You are looking at the wavelet scalogram of a bearing's acceleration signal. Determine the bearing's health state. Answer with exactly one of: normal, inner_race, outer_race, ball.
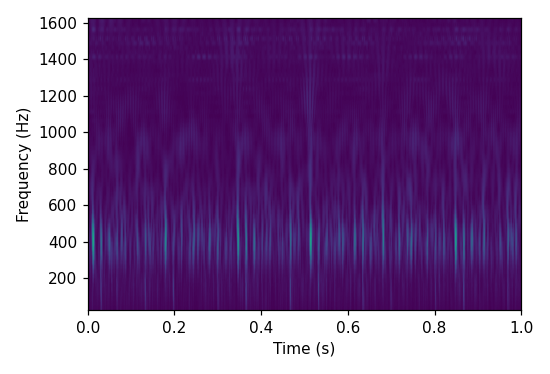
Answer: outer_race